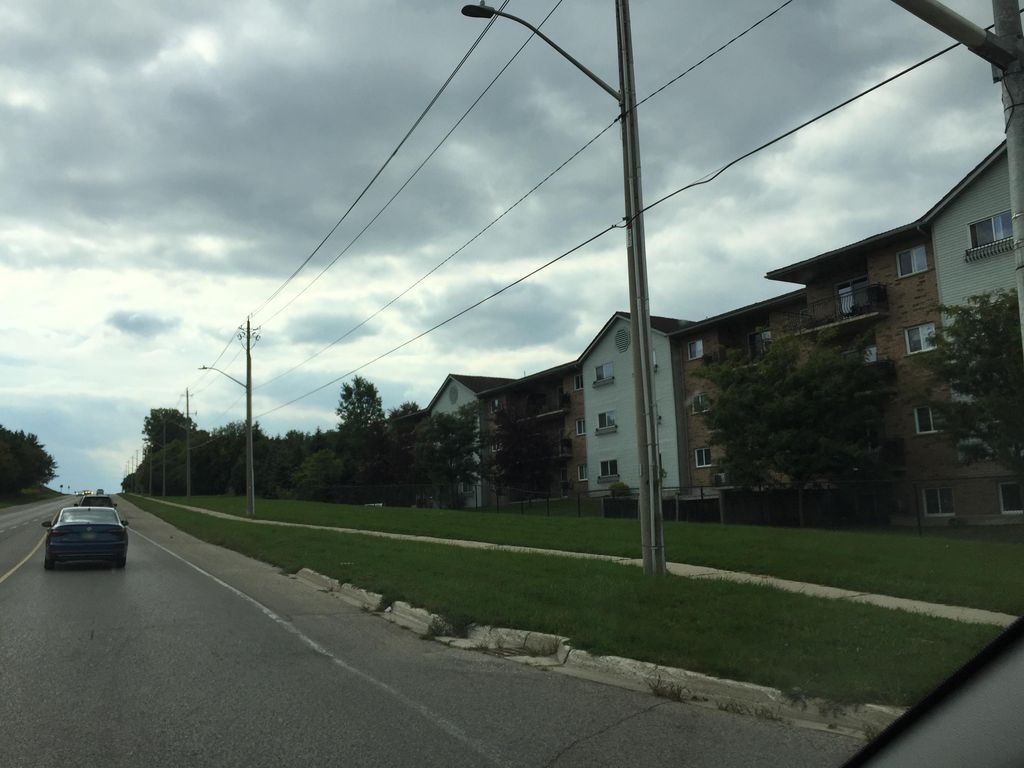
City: kitchener-waterloo